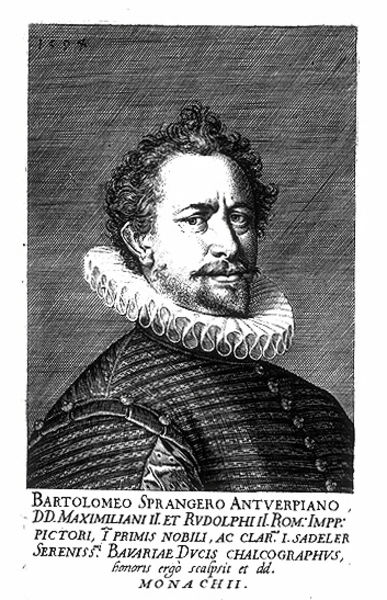
Titel: Bildnis des Bartholomaeus Spranger
Künstler: Johann Sadeler
Institution: (Seriendruck)
Schlagwörter: mann, schatten, weiß, frisur, grau, haar, licht, mund, nase, ohr, schwarz, stirn, zeichnung, blick, bart, hemd, jacke, schnurrbart, augen, gesicht, kragen, rahmen, ärmel, bildnis, hals, halskrause, herr, portrait, porträt, auge, haare, augenbrauen, brustbild, knopf, lippen, locken, holzschnitt, schrift, grafik, graphik, weis, könig, falte, brauen, gestreift, streifen, knöpfe, tusche, druck, schwarz-weiß, schraffur, holzstich, radierung, stich, lockig, kupfer, text, schraffiert, krause, rüstung, pupille, spitzbart, halbprofil, wams, persönlichkeit, kupferstich, bildunterschrift, dunkelhaarig, latein, lateinisch, stick, frühe neuzeit, angestrengt, mühlradkragen, spanier, kettenhemd, gelockt, berühmt, kurzhaarig, krause haare, weiß0, et, l, zugeknöpfter anzug, bartolomeo, sprangero, antverpiano, dd, edlekleidung, ach ne, maximiliani, monach